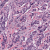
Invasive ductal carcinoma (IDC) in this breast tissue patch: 1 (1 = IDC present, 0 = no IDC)